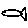
Label: fish